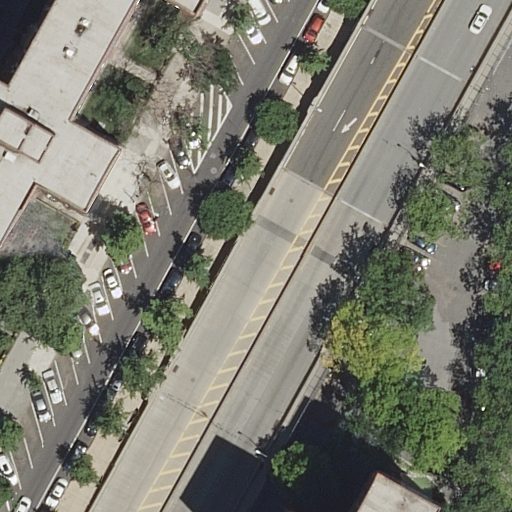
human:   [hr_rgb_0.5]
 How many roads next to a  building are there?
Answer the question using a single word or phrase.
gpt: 8

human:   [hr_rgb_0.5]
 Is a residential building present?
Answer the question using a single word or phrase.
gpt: yes

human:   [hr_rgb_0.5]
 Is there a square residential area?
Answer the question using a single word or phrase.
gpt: no

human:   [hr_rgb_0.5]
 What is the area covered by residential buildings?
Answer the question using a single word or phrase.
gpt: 423m2

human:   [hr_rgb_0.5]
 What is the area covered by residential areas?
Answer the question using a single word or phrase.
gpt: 193m2

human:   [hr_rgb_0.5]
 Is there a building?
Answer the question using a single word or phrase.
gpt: yes

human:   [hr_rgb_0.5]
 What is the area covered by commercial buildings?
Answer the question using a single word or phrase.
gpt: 0m2

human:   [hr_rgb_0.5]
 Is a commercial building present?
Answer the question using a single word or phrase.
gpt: no

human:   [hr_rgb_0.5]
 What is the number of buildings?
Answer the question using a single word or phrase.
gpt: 2

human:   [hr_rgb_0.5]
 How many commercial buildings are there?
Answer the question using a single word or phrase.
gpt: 0

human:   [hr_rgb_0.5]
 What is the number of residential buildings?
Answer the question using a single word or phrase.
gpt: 2

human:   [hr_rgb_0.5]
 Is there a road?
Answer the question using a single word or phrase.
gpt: yes

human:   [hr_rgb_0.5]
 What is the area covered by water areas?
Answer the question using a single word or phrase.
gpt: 0m2

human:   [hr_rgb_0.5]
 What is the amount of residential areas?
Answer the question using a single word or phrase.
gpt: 1

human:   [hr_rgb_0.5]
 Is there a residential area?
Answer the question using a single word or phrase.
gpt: yes

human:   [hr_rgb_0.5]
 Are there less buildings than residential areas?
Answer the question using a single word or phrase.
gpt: no

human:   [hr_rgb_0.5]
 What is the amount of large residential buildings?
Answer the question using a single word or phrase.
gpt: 0

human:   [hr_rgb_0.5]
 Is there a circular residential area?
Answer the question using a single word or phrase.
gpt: no

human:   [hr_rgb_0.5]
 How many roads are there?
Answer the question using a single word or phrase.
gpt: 8

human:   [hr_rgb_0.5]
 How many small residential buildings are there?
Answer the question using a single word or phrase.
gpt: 1

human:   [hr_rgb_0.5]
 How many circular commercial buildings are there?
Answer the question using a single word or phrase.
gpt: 0

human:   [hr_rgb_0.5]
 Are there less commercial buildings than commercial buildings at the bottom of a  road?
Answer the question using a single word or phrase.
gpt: no

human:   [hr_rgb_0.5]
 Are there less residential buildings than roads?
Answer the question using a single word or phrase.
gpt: yes

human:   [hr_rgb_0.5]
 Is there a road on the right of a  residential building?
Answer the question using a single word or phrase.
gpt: yes

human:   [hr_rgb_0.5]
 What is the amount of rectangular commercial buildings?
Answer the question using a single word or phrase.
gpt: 0

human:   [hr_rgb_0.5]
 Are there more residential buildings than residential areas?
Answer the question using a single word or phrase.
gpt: yes

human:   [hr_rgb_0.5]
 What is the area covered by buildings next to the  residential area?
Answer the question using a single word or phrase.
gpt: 423m2

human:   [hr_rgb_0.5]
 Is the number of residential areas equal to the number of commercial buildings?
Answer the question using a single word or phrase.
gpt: no

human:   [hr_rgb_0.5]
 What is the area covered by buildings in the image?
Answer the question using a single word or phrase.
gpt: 423m2

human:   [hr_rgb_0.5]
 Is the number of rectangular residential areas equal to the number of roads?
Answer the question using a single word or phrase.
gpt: no

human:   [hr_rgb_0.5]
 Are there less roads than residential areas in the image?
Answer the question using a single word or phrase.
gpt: no

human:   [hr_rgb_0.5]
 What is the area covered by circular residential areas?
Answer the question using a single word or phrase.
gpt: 0m2

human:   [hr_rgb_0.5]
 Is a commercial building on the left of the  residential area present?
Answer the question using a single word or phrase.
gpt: no

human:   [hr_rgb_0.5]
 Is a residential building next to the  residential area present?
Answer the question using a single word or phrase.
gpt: yes

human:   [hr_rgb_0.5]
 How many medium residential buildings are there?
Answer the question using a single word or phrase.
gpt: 1

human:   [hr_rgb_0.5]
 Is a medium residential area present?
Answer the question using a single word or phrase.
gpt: yes

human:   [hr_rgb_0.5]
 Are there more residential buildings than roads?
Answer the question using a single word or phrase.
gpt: no

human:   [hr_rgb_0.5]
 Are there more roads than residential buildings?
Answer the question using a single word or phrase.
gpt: yes

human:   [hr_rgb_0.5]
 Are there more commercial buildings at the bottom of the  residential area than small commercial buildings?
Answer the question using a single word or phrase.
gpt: no

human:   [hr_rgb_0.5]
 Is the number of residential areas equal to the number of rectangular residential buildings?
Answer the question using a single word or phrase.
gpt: yes

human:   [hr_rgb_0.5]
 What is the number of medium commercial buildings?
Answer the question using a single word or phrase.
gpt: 0

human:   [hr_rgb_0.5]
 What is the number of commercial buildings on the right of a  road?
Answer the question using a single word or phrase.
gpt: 0

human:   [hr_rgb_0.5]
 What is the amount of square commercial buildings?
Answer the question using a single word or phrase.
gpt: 0

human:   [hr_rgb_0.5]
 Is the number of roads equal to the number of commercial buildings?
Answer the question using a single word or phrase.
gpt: no

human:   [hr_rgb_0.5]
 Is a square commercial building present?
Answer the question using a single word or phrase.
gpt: no

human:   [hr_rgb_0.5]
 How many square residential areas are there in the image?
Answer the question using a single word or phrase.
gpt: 0

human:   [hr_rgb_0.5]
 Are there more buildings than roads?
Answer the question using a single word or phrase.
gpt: no

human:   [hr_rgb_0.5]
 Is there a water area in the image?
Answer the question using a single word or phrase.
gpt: no

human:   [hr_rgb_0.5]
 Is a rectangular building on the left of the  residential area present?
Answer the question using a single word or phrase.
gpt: no

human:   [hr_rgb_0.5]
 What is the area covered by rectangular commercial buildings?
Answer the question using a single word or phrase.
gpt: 0m2

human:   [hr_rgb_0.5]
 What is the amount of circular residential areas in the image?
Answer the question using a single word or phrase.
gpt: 0

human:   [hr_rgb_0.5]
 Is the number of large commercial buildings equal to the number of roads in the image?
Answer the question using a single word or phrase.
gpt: no

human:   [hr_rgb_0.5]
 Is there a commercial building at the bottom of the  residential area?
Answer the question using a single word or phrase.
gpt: no

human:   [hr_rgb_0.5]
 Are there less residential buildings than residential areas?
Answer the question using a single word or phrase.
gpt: no

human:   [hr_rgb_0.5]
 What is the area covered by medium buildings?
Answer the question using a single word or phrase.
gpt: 356m2

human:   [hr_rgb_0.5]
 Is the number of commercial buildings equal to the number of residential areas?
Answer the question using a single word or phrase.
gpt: no

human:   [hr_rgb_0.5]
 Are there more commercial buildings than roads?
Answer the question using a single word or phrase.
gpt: no

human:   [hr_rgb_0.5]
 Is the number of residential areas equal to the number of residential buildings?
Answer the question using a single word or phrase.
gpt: no

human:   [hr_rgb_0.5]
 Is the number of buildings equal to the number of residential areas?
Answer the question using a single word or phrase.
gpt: no

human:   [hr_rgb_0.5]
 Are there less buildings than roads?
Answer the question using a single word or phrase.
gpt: yes

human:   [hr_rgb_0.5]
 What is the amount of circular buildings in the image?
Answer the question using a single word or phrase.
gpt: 0

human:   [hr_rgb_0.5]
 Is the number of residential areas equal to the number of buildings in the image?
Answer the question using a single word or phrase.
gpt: no

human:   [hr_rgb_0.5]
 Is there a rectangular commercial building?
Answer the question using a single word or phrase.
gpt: no

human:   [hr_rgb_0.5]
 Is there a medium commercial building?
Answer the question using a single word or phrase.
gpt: no